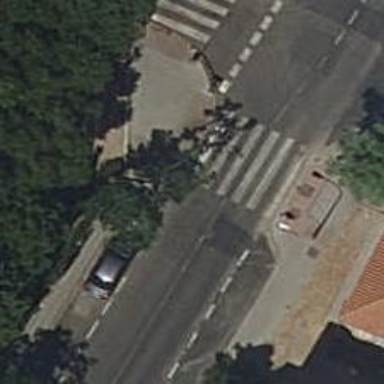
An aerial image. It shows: Uncontrolled footway crossing with markings.